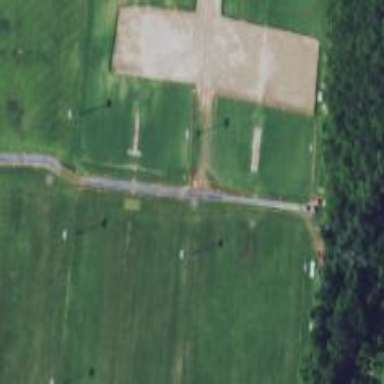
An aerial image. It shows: Recreation ground.